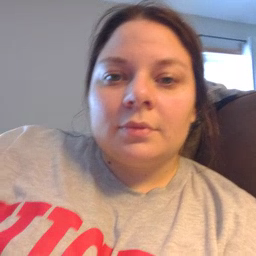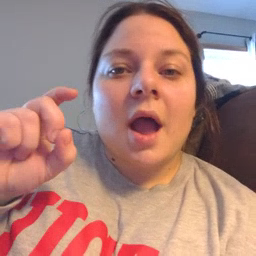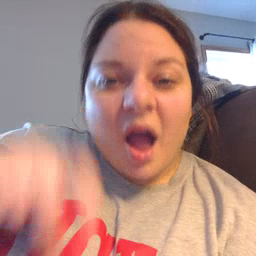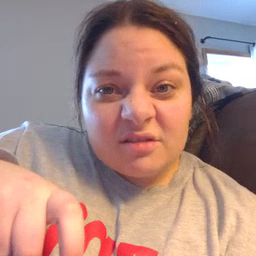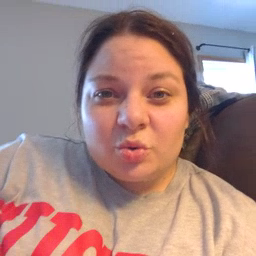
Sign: haveto